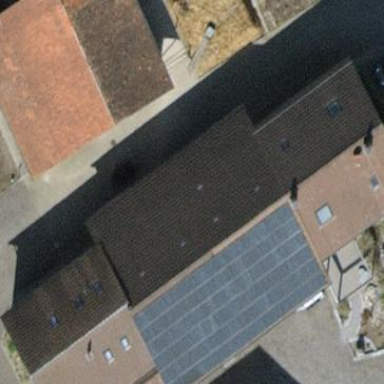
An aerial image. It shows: Gabled roof farm building.